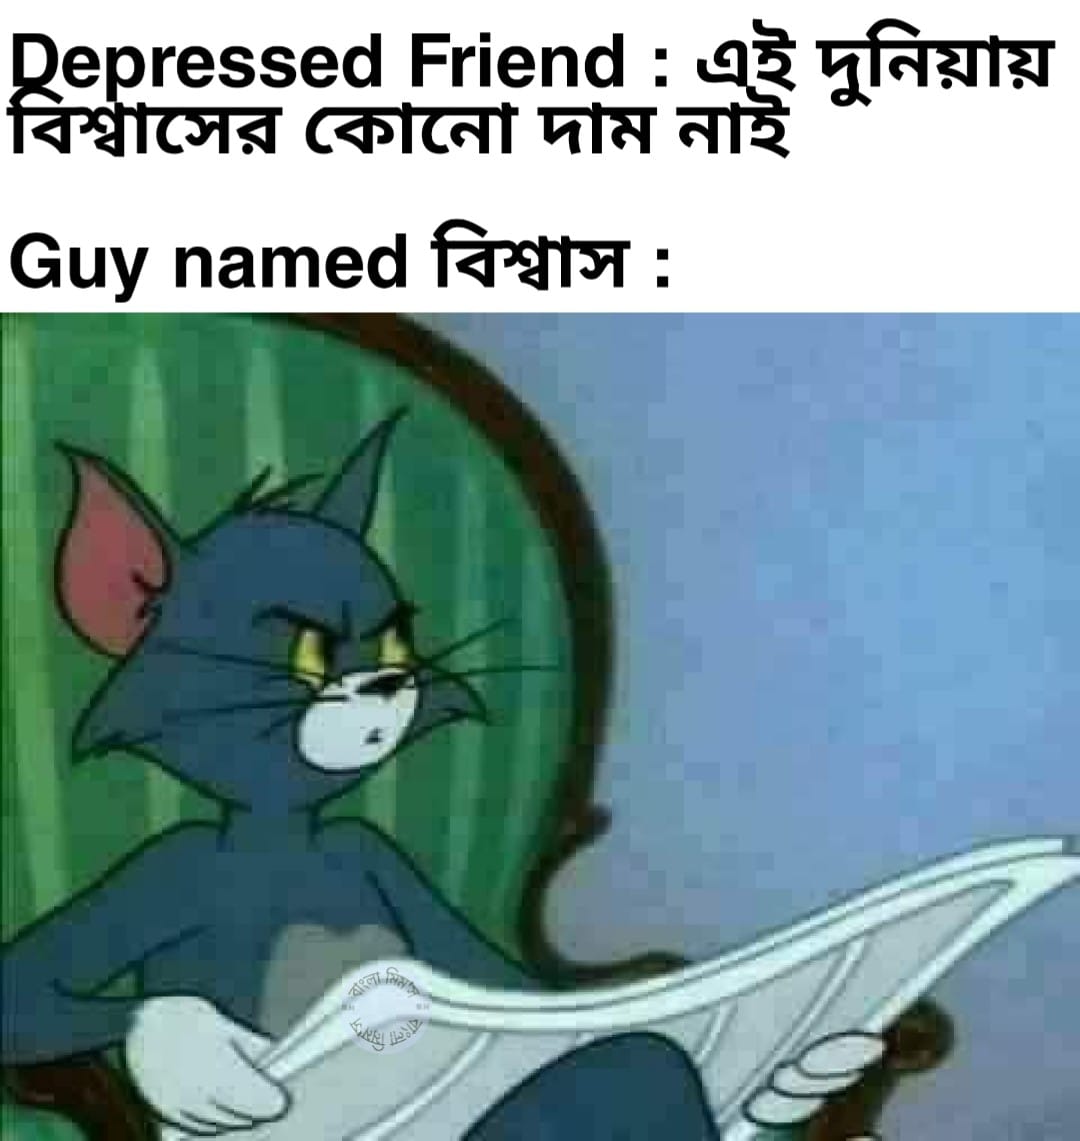
Caption: Depressed Friend : এই দুনিয়ায় বিশ্বাসের কোনো দাম নাই      Guy named বিশ্বাসঃ
Label: non-hate